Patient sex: M
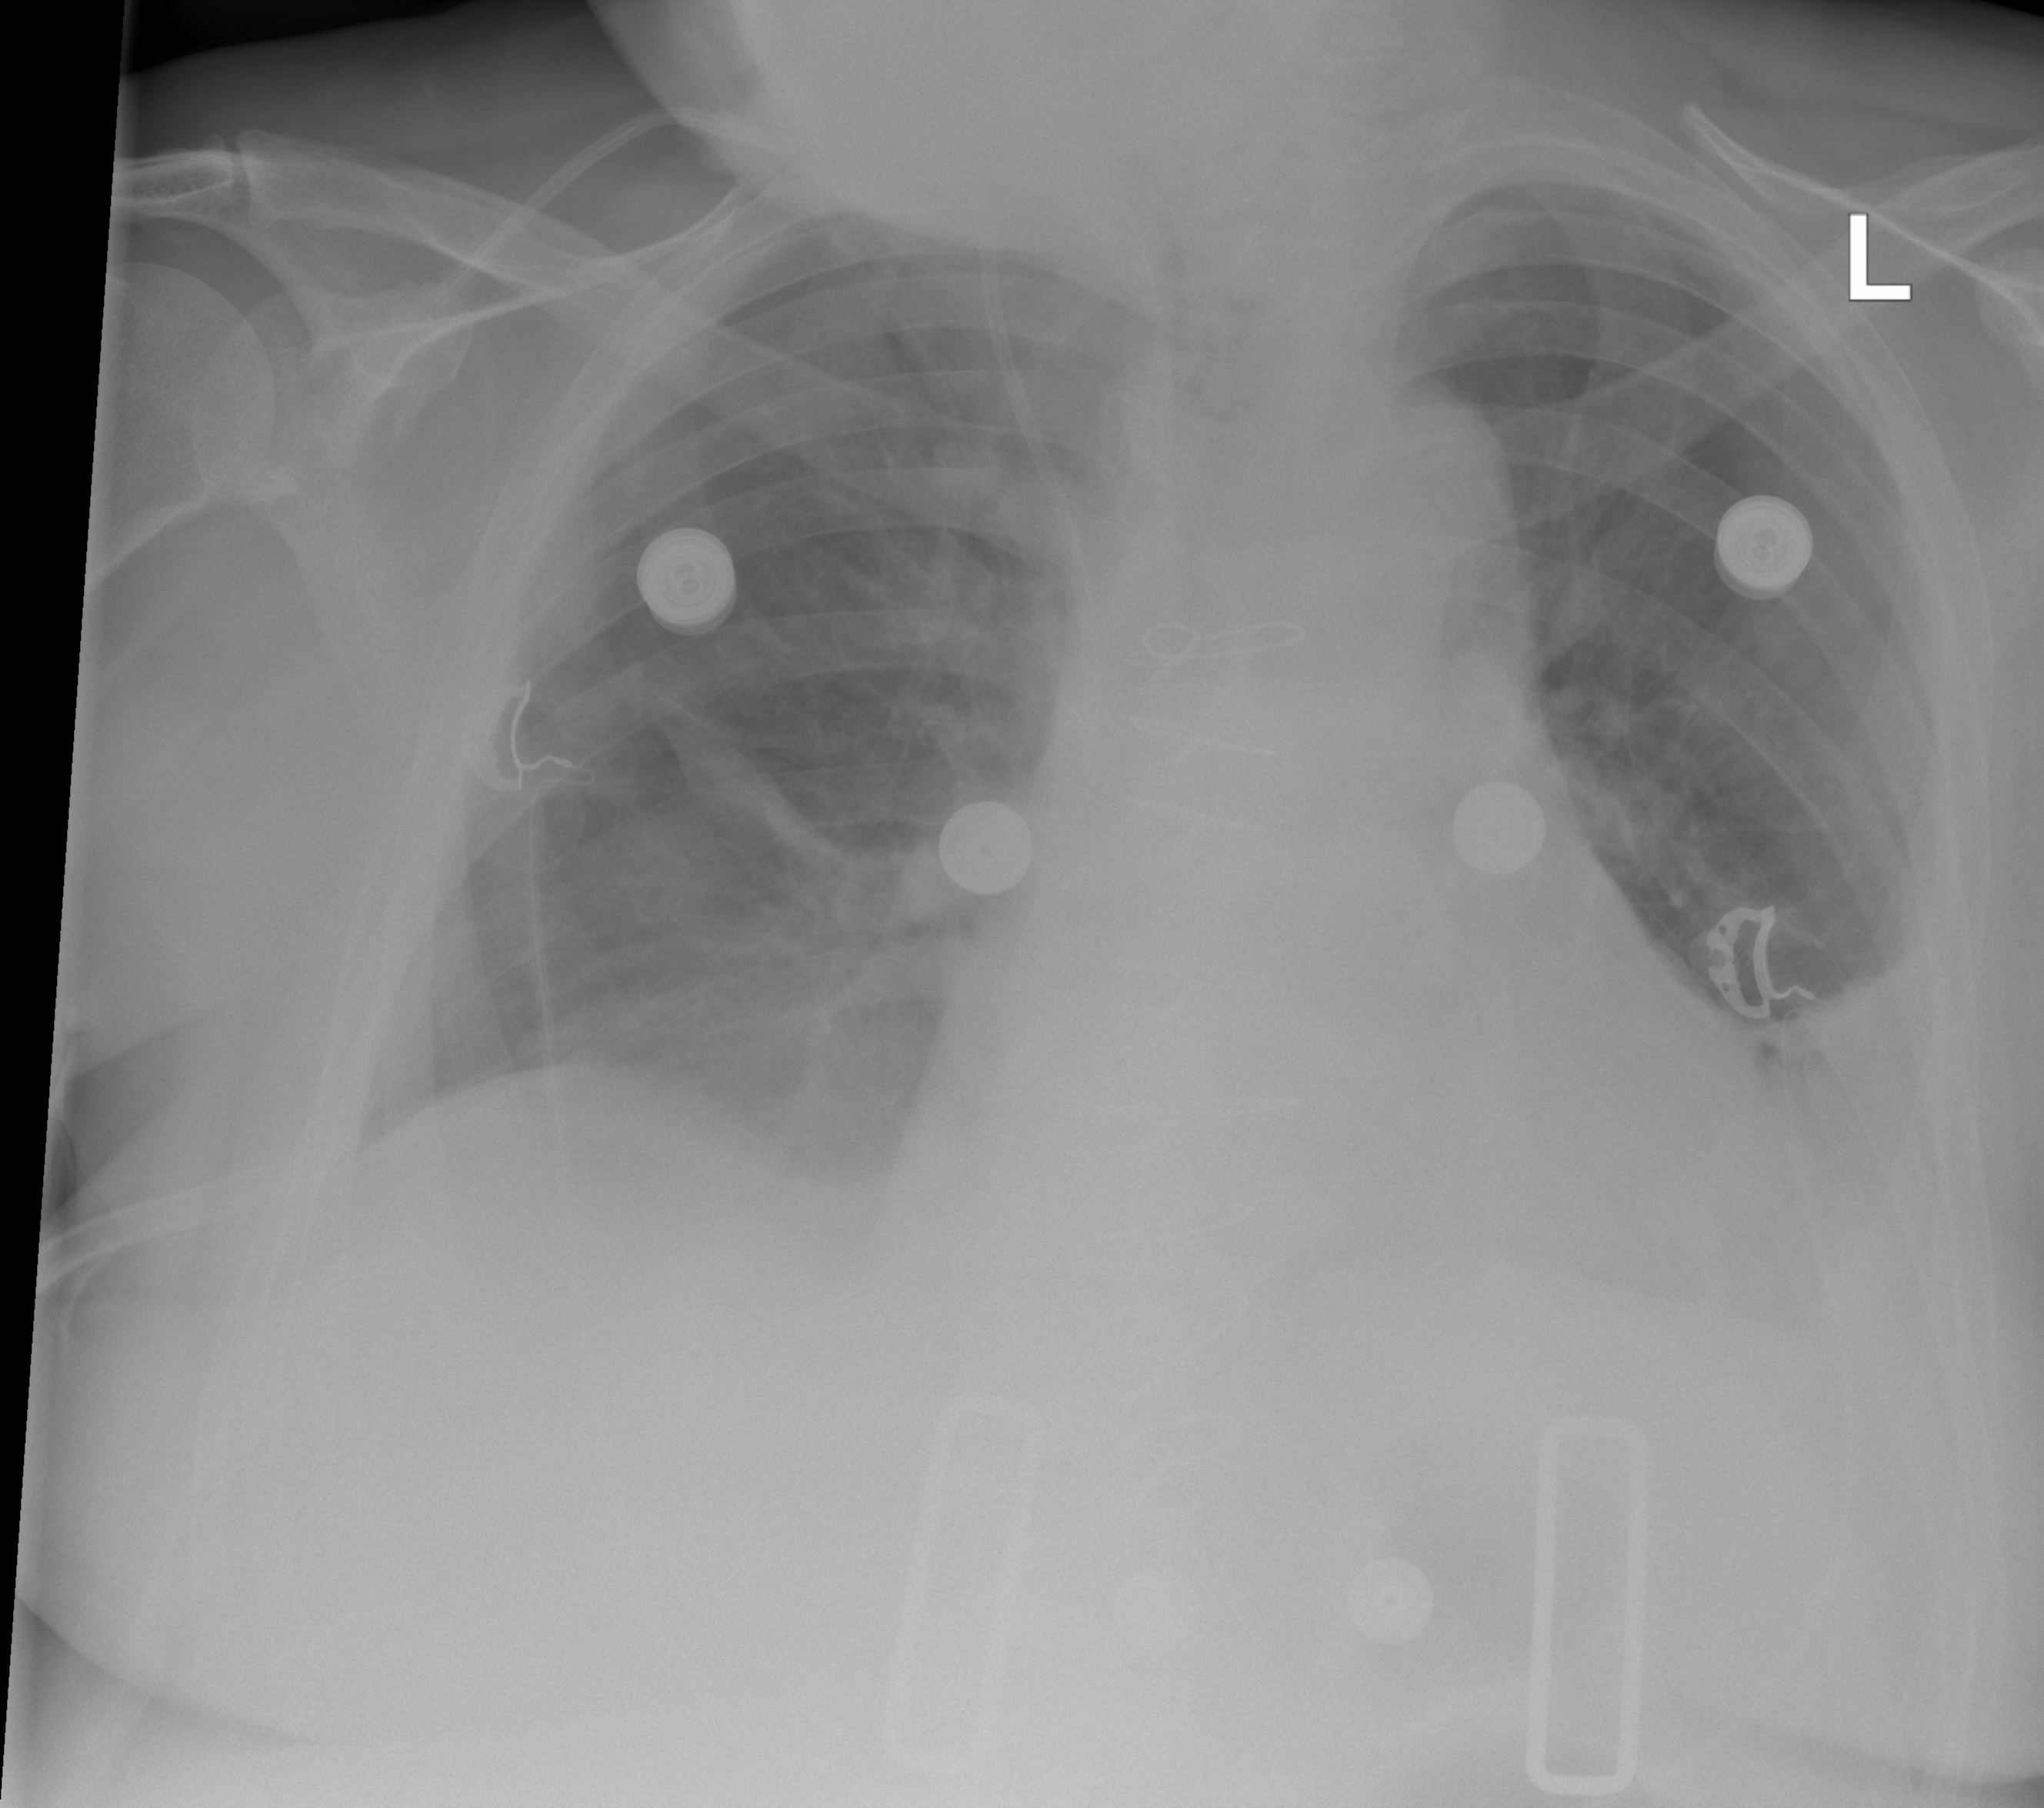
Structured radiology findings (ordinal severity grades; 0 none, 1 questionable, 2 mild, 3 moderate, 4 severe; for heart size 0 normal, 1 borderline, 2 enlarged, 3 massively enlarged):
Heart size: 2
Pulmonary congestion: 2
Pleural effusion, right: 2
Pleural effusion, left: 2
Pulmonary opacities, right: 0
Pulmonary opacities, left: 0
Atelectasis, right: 2
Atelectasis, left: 2